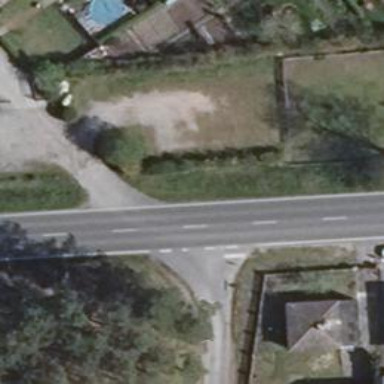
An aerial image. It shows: Primary road with asphalt surface.